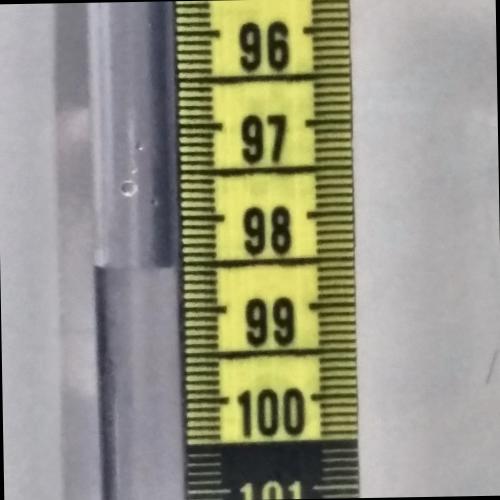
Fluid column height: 98.5 cm